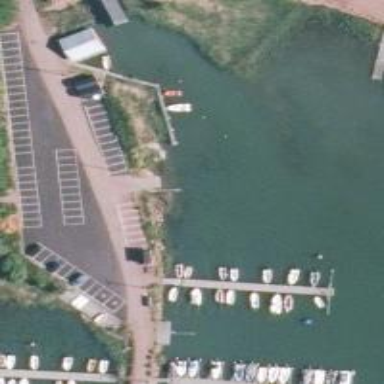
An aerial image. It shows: Slipway on leisure land.